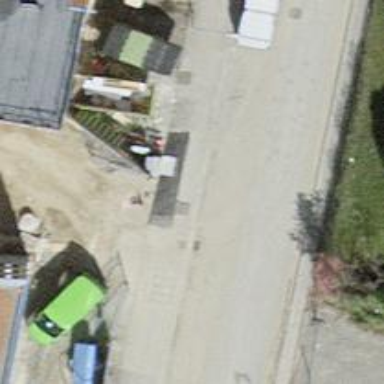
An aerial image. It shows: Street cabinet used for power utility.